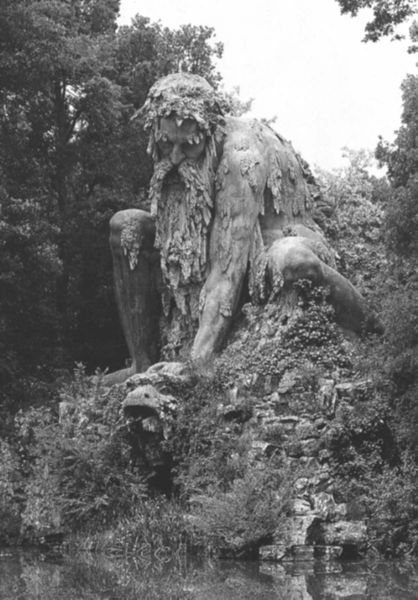
Titel: Kolossalstatue des Apennin
Künstler: Giovanni da Bologna
Schlagwörter: baum, blätter, felsen, gott, himmel, mann, wasser, bäume, fluss, see, sitzen, teich, frankreich, grau, haar, park, tier, alt, bart, arm, stein, natur, spiegelung, haare, sitzend, pflanzen, krone, wald, brunnen, skulptur, bein, hocke, spiegelbild, detail, rodin, knie, foto, schwarzweiss, norwegen, kranz, wachs, fisch, zeus, maul, märchen, tropfen, geist, überwuchert, riese, neptun, rübezahl, meeresgott, überlebensgroß, bäzme, alla